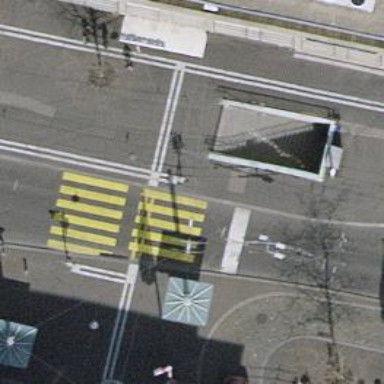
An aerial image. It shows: Subway entrance for railway system.